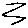
Label: zigzag